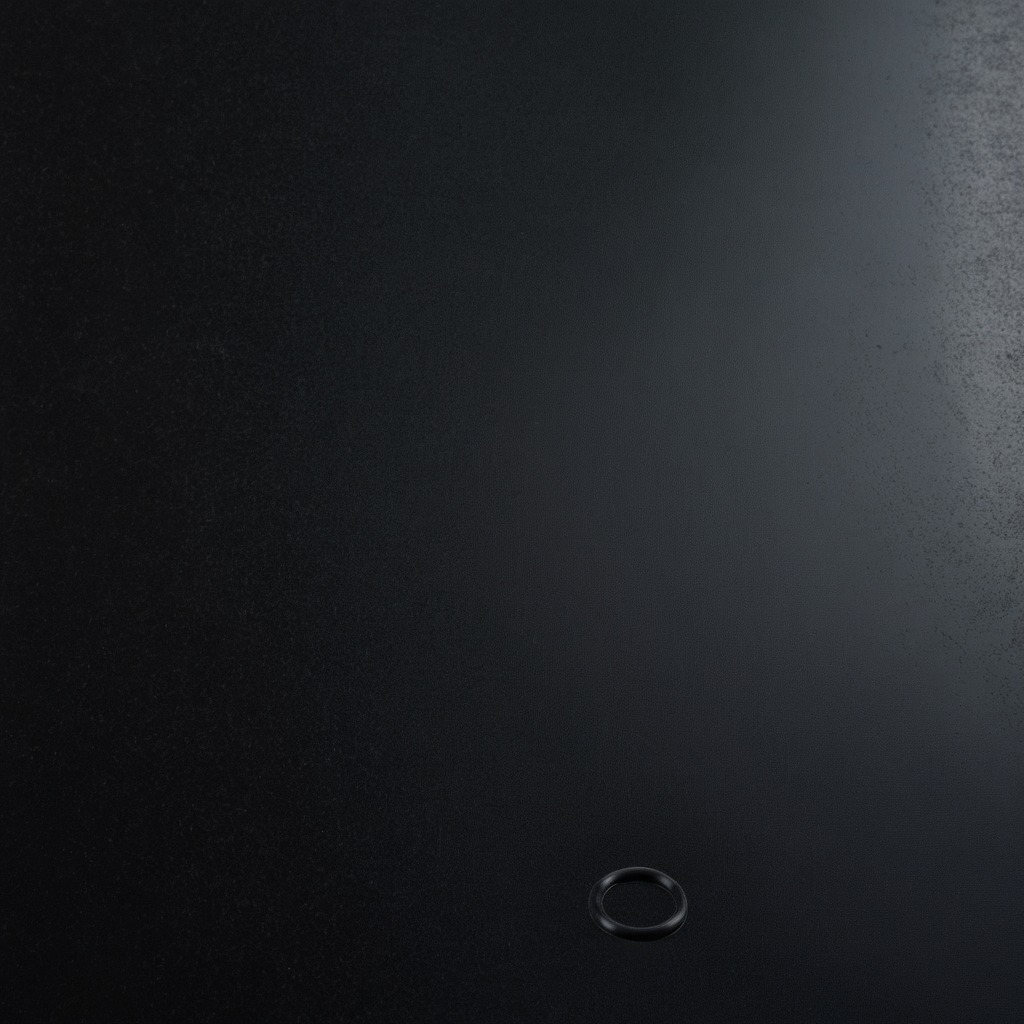
A rubber O-ring lies on the tabletop.